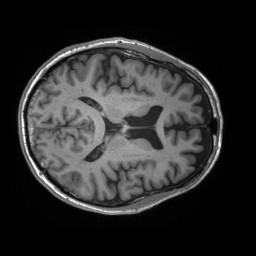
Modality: T1w
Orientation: axial
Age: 64
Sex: male
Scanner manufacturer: siemens
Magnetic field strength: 3 T
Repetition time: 2.3 s
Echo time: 0.00201 s